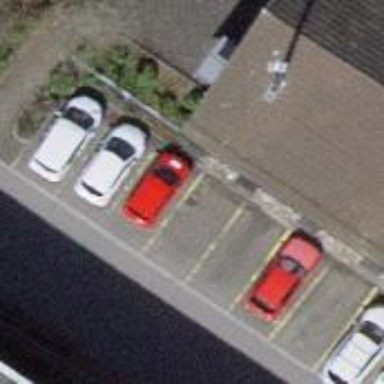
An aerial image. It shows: Car-sharing service available at this location.